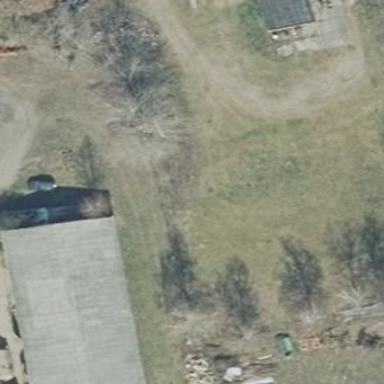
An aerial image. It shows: Farm auxiliary building.